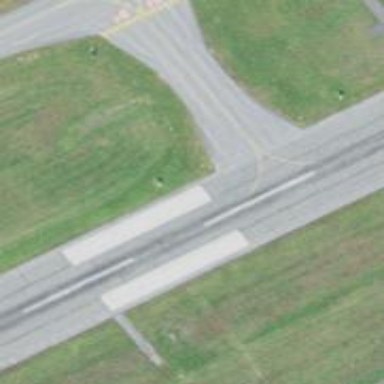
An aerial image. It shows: Image of taxiway at airport.